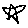
Label: star